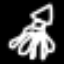
Label: squiggle